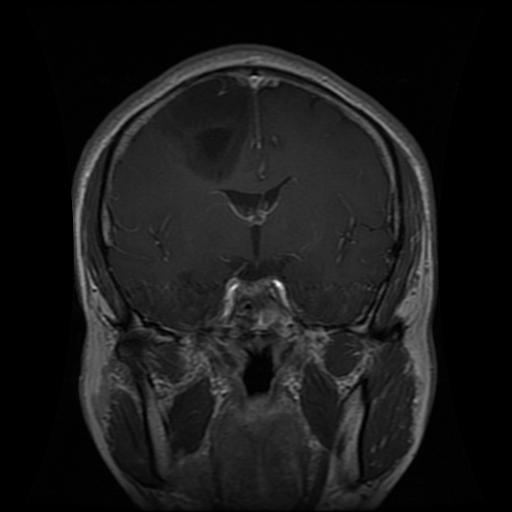
Label: glioma